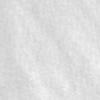
Label: no_change